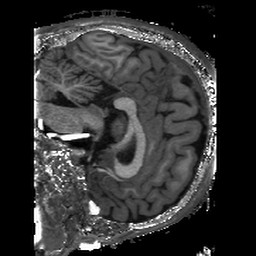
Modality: T1w
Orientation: sagittal
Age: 22
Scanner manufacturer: siemens
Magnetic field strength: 3 T
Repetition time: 2.4 s
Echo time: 0.00224 s